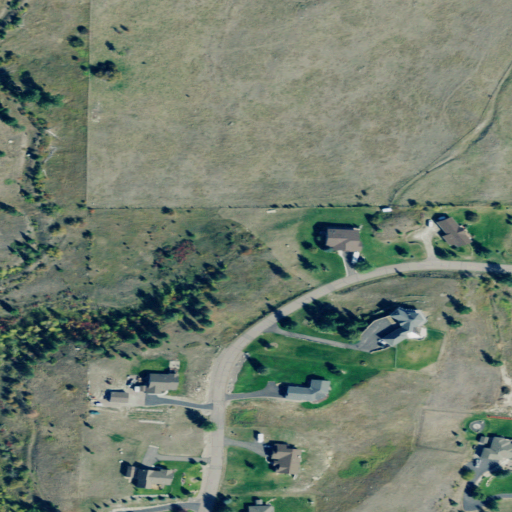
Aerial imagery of valley in Montana named Smith Valley containing shrub, open development, evergreen forest, low intensity development, and medium intensity development